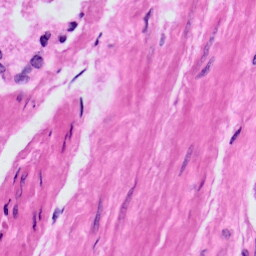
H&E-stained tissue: Prostate